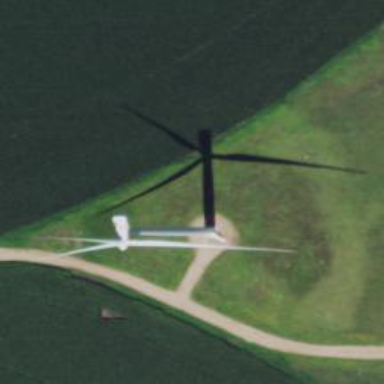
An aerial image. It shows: Wind generator with horizontal axis. The generator is wind turbine.